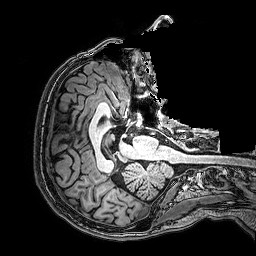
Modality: T1w
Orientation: axial
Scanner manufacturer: philips
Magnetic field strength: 3 T
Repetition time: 0.0096 s
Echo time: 0.0046 s